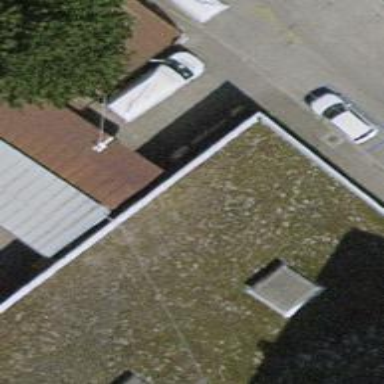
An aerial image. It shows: View of roof of building.